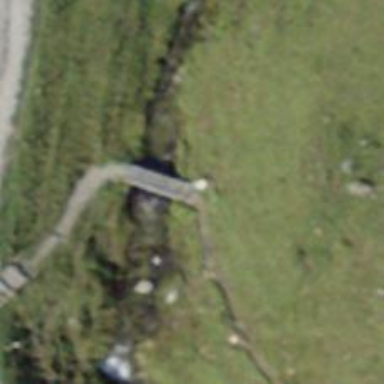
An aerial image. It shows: Path on bridge.